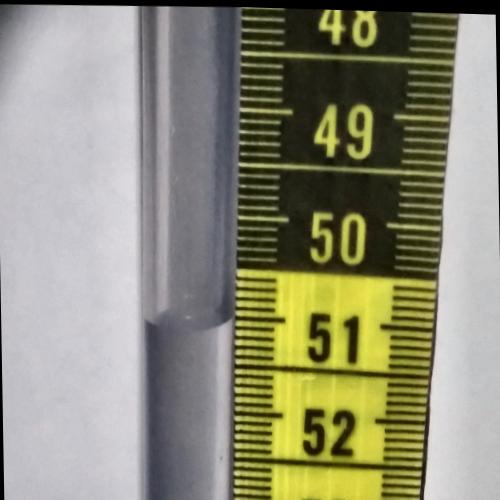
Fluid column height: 51.1 cm